Interaction volume radius: 5 \u00c5
Interaction volume height: 45 \u00c5
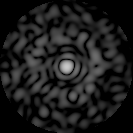
Disorder parameter: 0.8299